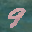
Label: 9